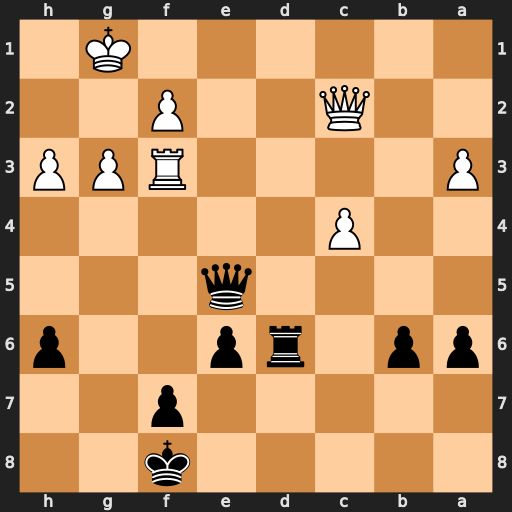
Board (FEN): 5k2/5p2/pp1rp2p/4q3/2P5/P4RPP/2Q2P2/6K1
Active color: b
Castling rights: -
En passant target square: -
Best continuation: Qe1+ Kg2 Rd1 Qxd1 Qxd1